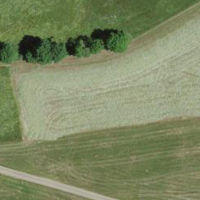
EUNIS habitat code: 52
Species observed at this site:
Pilosella officinarum